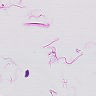
Metastatic tissue present: no